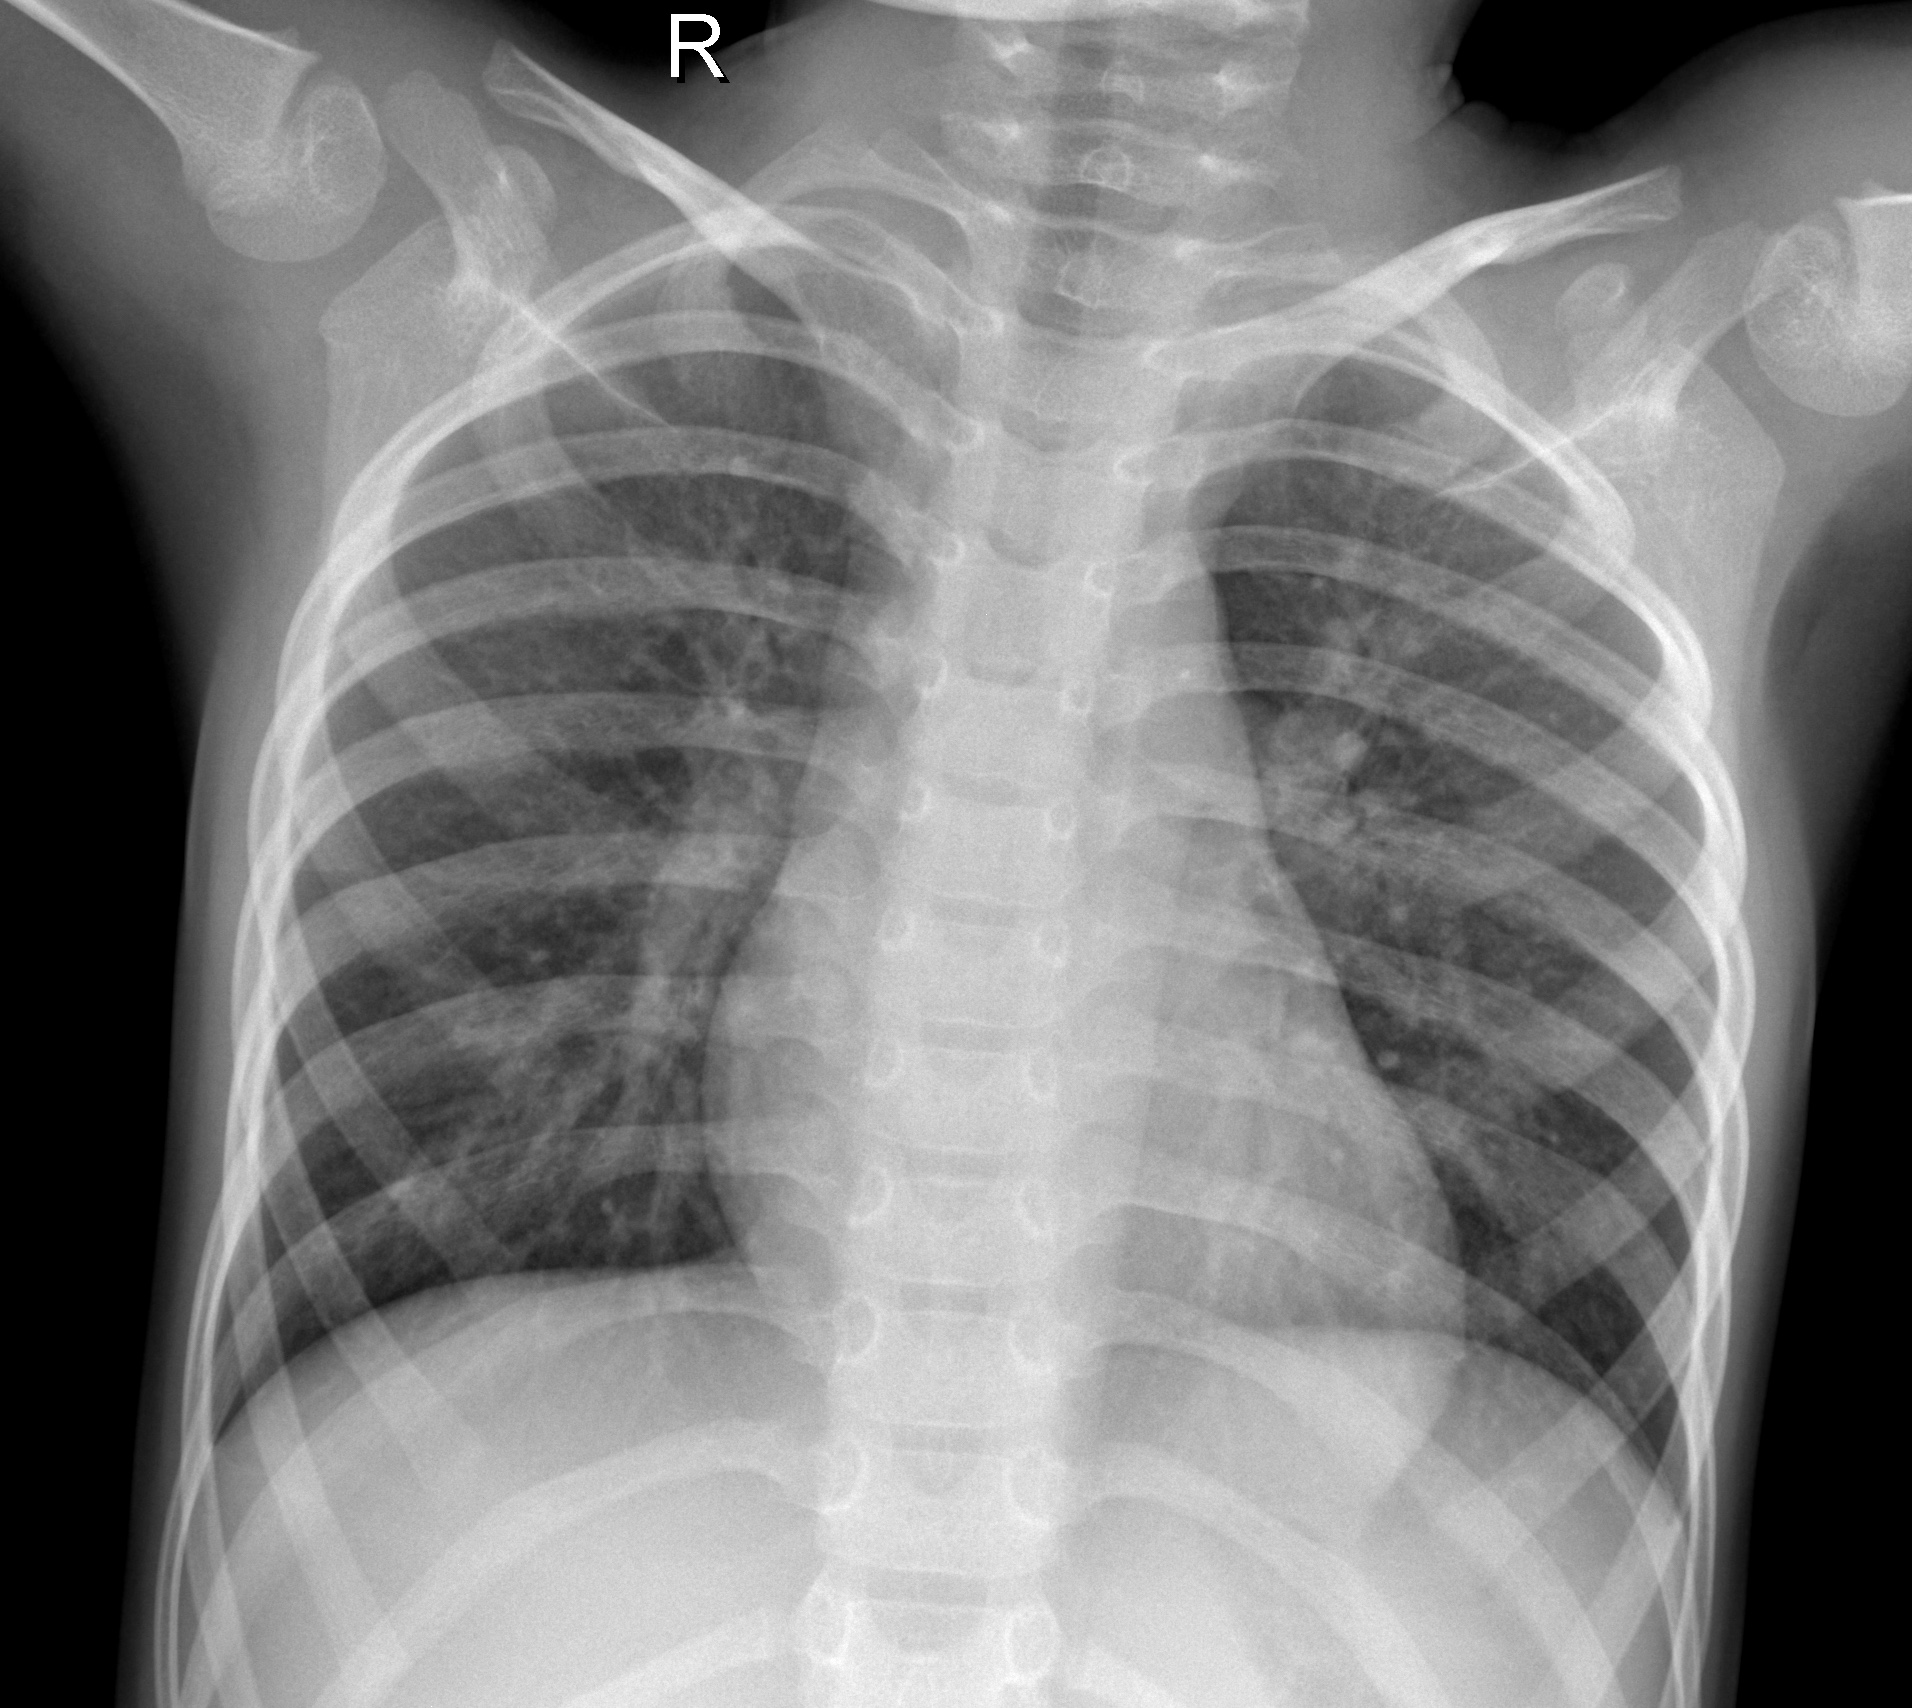
Diagnosis: NORMAL